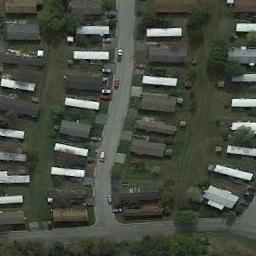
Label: mobile_home_park